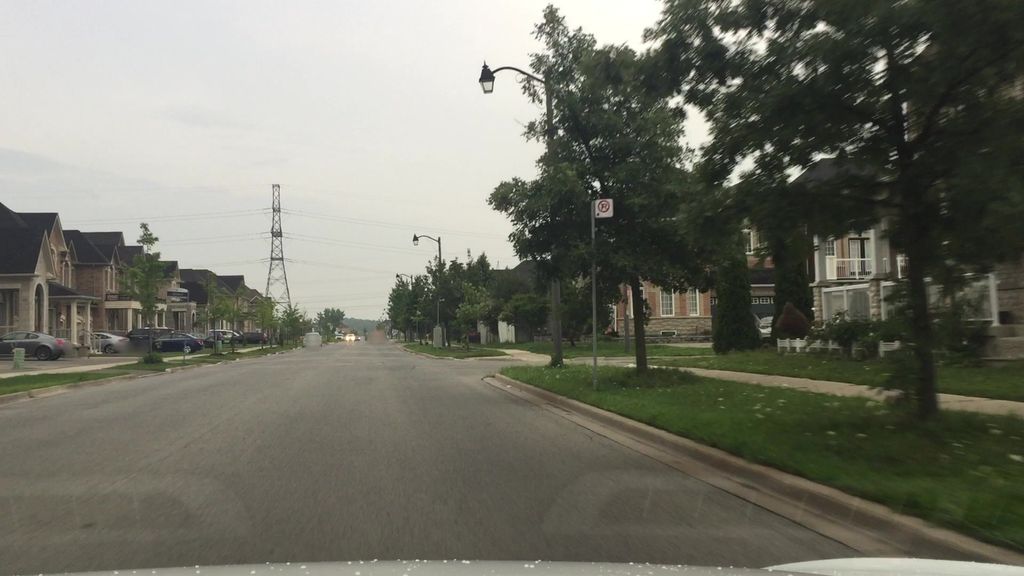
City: toronto